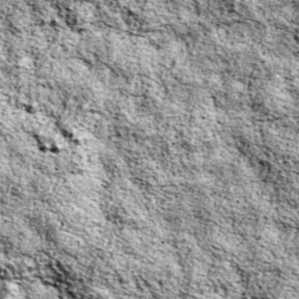
Label: non_frost